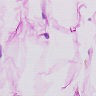
Metastatic tissue present: no